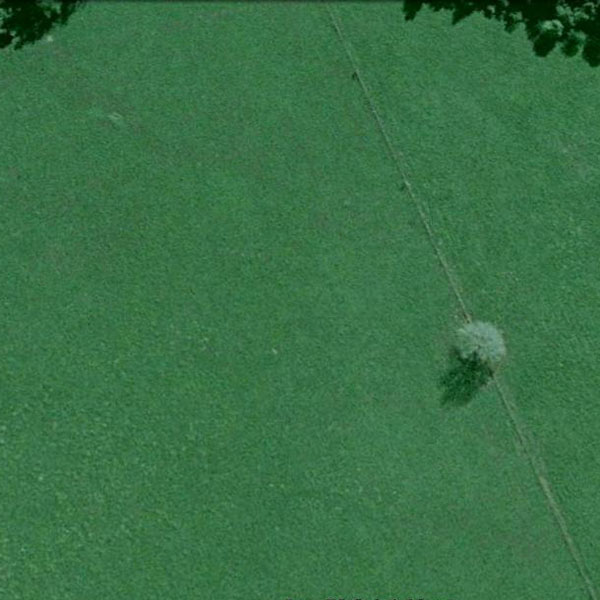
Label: Meadow